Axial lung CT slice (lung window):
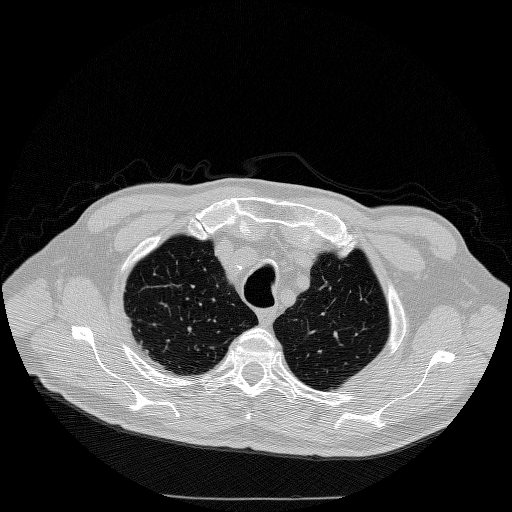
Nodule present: no